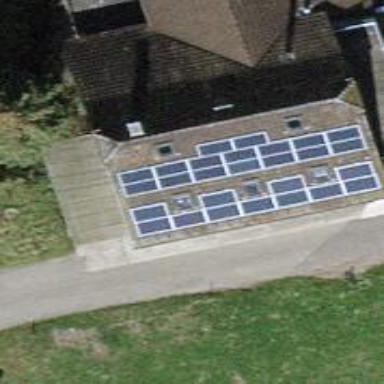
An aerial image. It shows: Solar power generator utilizing photovoltaic technology with solar photovoltaic panels.